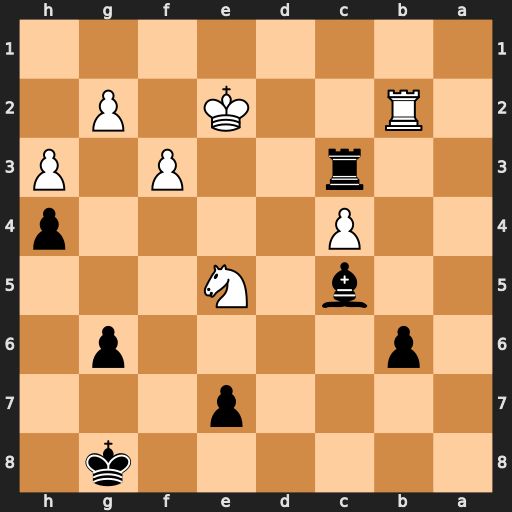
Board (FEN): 6k1/4p3/1p4p1/2b1N3/2P4p/2r2P1P/1R2K1P1/8
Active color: b
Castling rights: -
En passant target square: -
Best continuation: Re3+ Kf1 Rxe5